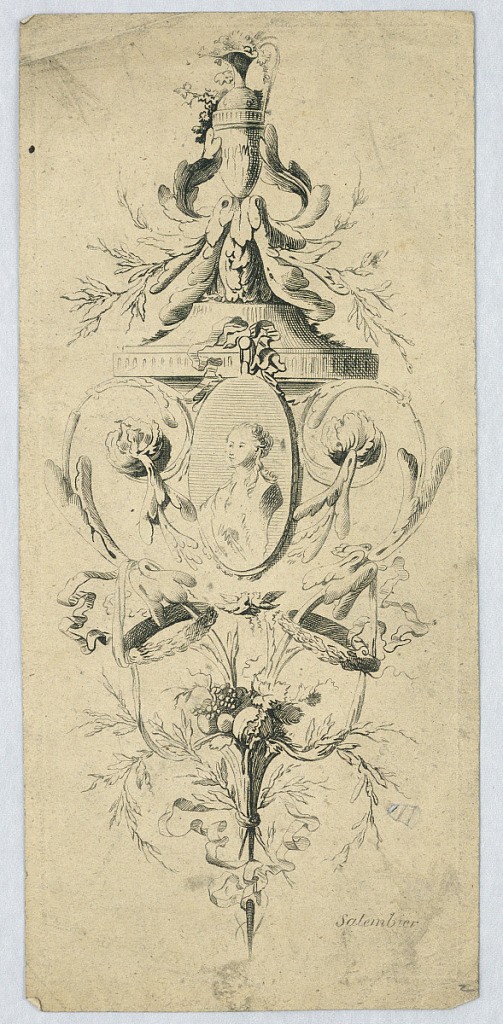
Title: Trophy with Leaves, Scrollwork, Laurel Crowns, and a Portrait Medallion
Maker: Henri Sallembier, French, ca. 1753 - 1820
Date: ca. 1753–1820
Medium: Engraving on paper
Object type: Print
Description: Trophy with Leaves, Scrollwork, Laurel Crowns, and a Portrait Medallion.